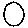
Label: moon